Question: I got "Referenced assembly 'xxxxxxxxxx.GPUImage' does not have a strong name error" and according to <URL>
But after I sign, it gives a new error which was not been given earlier. It is as follows.
'''
Error 2 The type 'xxxxxxxxxx.GPUImage.ImageFilter' is defined in an assembly
that is not referenced. You must add a reference to assembly 'xxxxxxxxxx.GPUImage',
Version=2.0.0.0, Culture=neutral, 'PublicKeyToken=null'.
'''
What is the reason for this? Can a .dll consist with an unassigned .dll inside the signed one?
As mentioned by @eric, I run fusion log and the following is the log file.

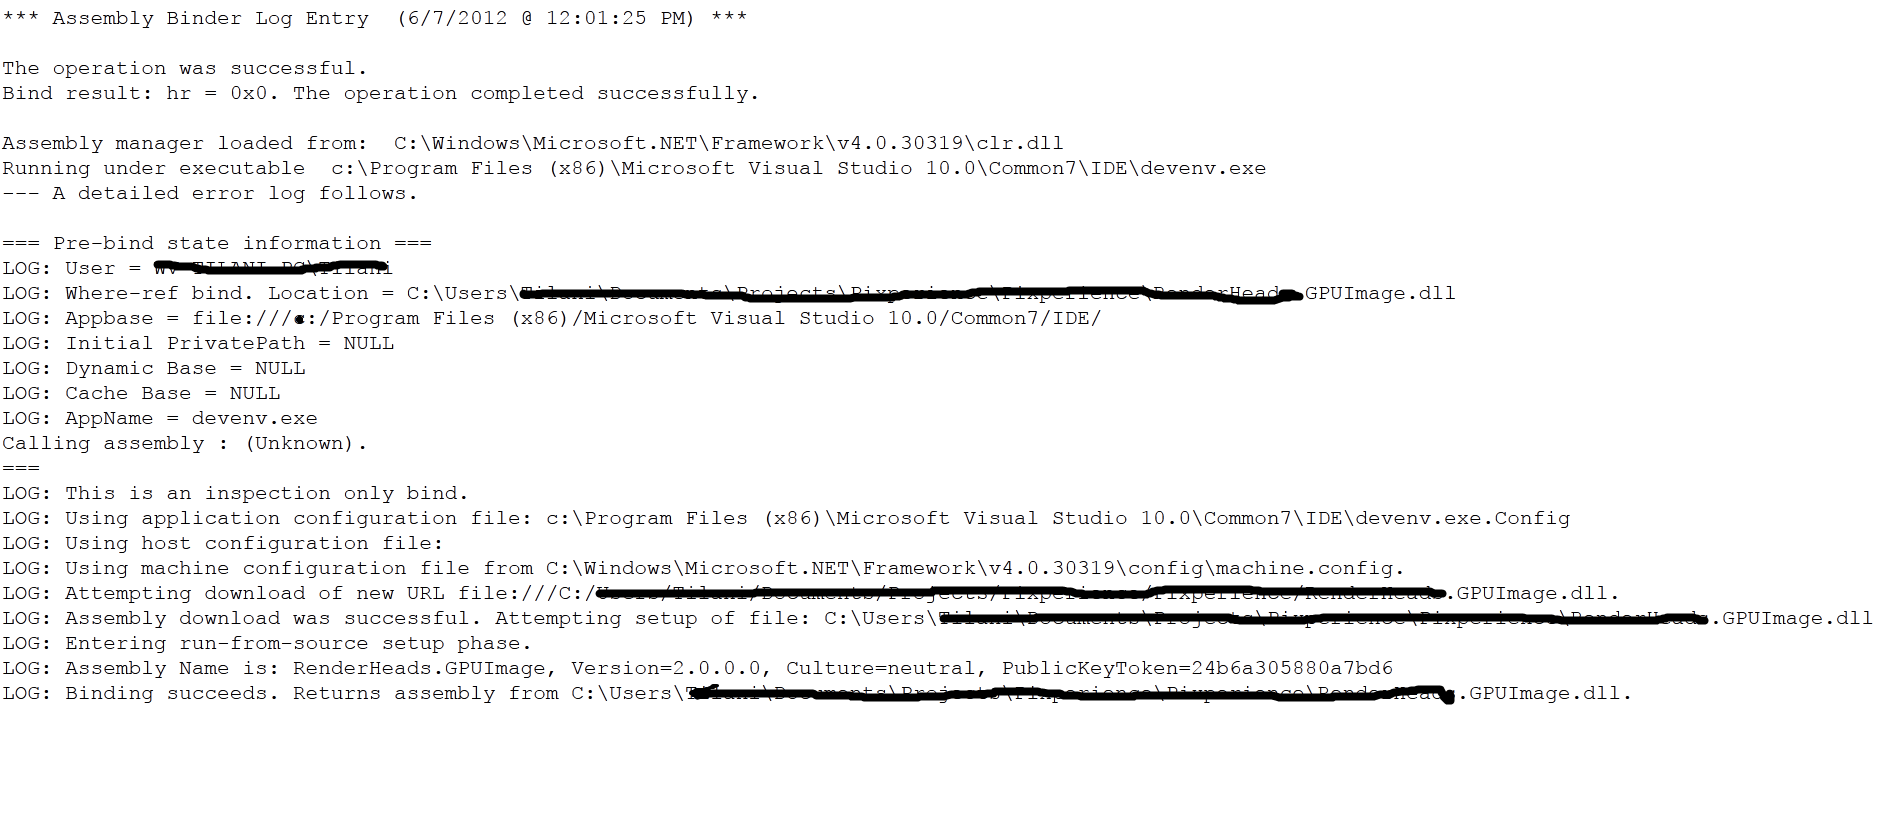
Answer: Some assembly in your solution is still referencing an unsigned version of the assembly that defines GPUImage.ImageFilter. You get that from 'PublicKeyToken=null'.
Try looking at how loading is resolving using the <URL>. It should tell you which assembly is trying to reference the unsigned one.